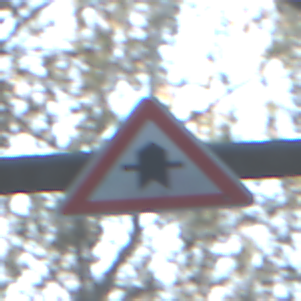
Verkehrszeichen: Vorfahrt
Umgebung: Outdoor, Nature
Tageszeit: SunriseSunset
Wetter: Clear
Licht: Natural
Jahreszeit: Winter
Kontrast: LowContrast